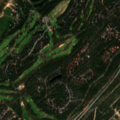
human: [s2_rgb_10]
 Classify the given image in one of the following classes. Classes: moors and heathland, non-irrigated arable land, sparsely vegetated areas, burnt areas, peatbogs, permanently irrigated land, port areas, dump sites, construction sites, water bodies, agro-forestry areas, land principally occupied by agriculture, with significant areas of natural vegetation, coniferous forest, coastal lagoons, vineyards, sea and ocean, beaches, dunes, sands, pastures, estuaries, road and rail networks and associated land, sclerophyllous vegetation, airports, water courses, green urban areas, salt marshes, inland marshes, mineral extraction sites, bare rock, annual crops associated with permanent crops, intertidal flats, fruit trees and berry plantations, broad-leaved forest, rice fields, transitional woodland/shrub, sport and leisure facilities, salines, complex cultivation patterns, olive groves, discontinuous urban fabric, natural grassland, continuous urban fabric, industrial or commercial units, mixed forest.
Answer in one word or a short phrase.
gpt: sport and leisure facilities, coniferous forest, transitional woodland/shrub, sea and ocean